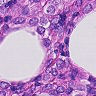
Metastatic tissue present: yes